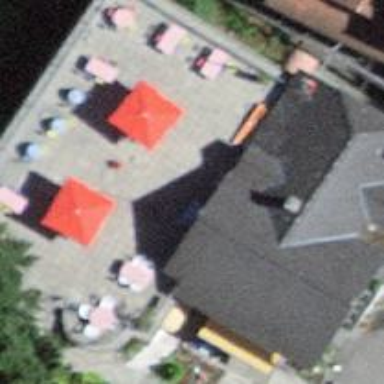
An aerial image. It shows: Restaurant.